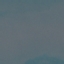
Land use / land cover: SeaLake